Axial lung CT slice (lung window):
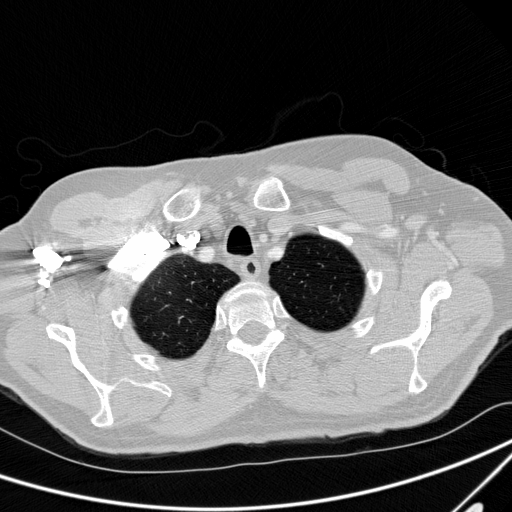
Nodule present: no